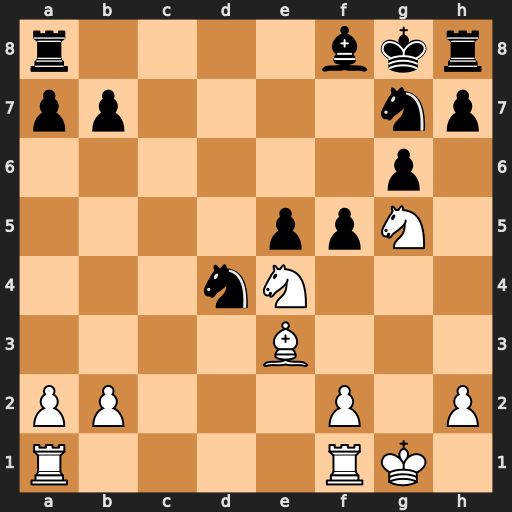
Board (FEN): r4bkr/pp4np/6p1/4ppN1/3nN3/4B3/PP3P1P/R4RK1
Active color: w
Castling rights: -
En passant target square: -
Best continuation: Nf6#